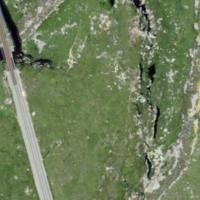
EUNIS habitat code: 26
Species observed at this site:
Buteo buteo
Motacilla alba